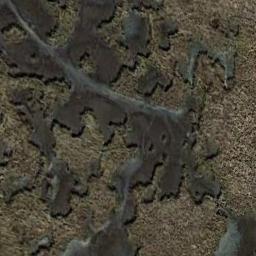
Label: wetland